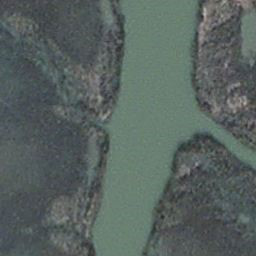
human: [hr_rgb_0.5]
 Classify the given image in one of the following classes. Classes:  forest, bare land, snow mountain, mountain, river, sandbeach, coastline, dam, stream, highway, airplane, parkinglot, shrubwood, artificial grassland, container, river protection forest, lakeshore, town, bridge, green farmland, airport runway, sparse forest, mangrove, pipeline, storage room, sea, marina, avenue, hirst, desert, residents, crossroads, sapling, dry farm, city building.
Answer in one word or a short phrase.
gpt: stream